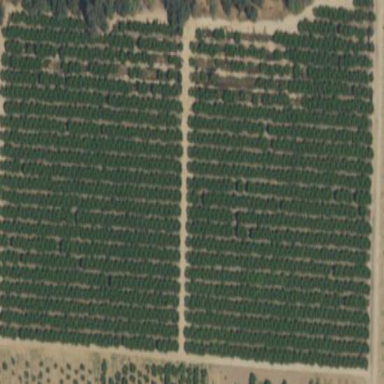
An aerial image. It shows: Orchard with nectarine trees.